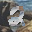
Label: 2